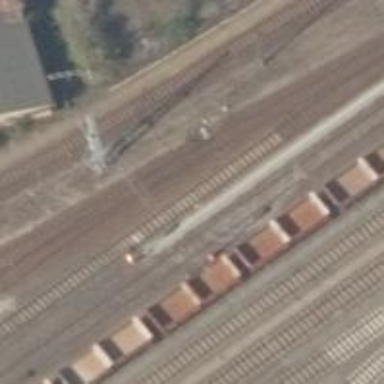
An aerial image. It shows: Railway switch.